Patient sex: F
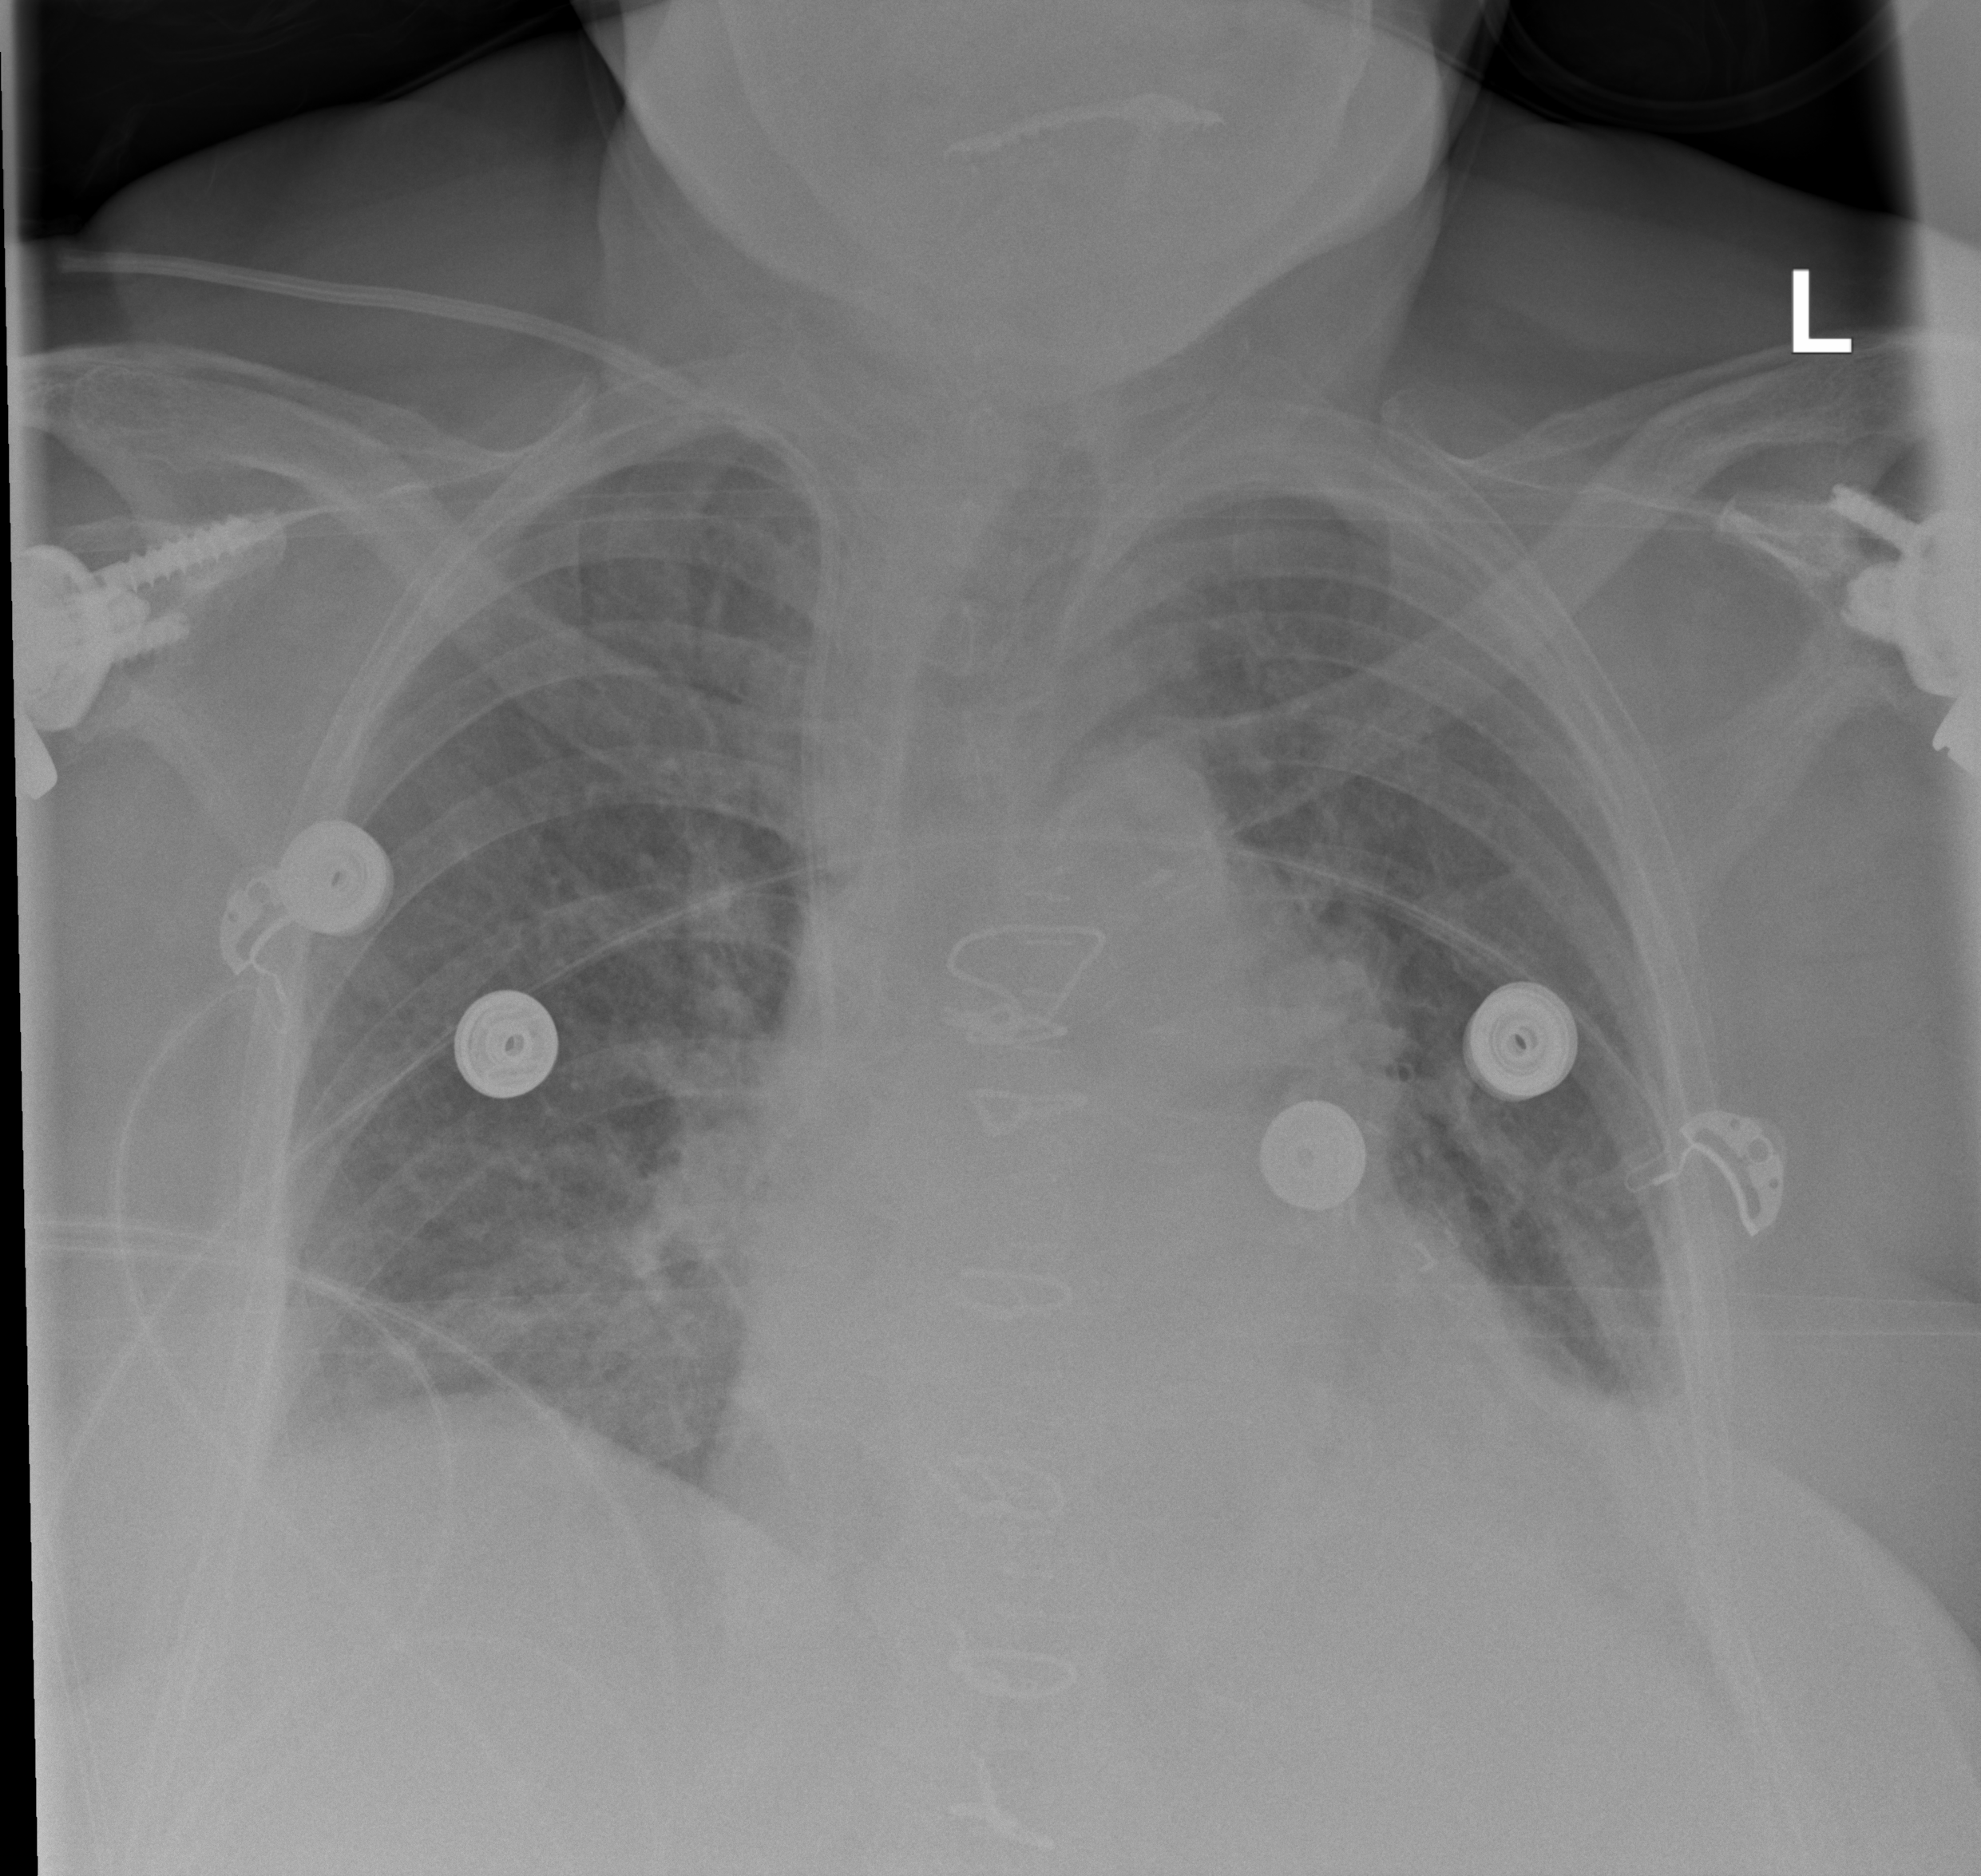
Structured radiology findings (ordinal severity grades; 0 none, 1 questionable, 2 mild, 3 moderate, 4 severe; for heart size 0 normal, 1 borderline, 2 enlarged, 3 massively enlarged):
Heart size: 1
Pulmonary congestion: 1
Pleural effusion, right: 0
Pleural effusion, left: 2
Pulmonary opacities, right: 0
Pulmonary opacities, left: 0
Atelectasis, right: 2
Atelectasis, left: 2